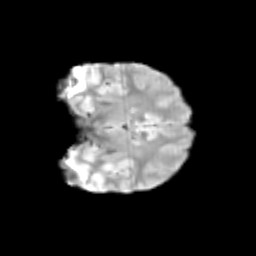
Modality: T2w
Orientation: coronal
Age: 10
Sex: male
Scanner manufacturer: siemens
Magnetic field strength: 3 T
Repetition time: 3.8 s
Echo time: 0.07 s